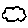
Label: cloud